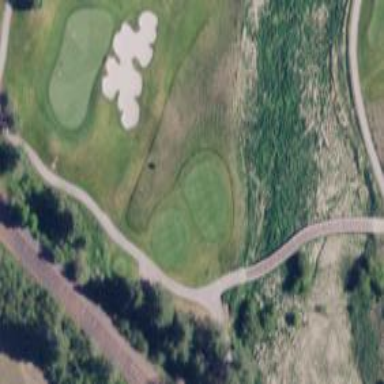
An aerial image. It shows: Grass area designated as golf tee.